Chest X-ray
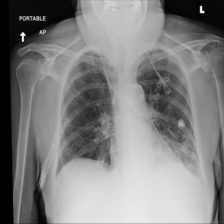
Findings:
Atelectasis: negative
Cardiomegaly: negative
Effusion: negative
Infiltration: negative
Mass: negative
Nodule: negative
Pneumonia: negative
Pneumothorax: negative
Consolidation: negative
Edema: negative
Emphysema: negative
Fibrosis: negative
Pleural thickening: negative
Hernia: negative